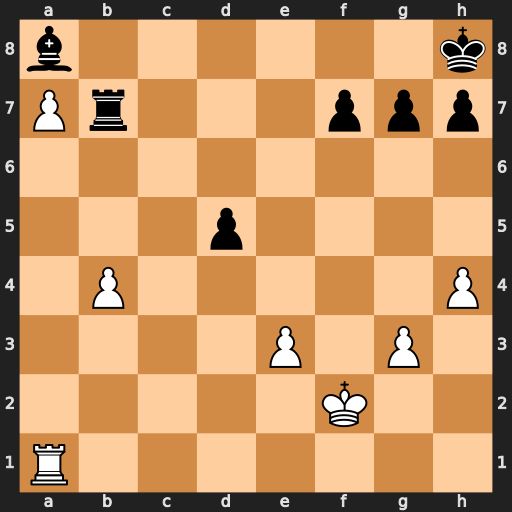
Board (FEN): b6k/Pr3ppp/8/3p4/1P5P/4P1P1/5K2/R7
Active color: w
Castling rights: -
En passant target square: -
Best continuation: Rc1 h6 Rc8+ Kh7 Rxa8